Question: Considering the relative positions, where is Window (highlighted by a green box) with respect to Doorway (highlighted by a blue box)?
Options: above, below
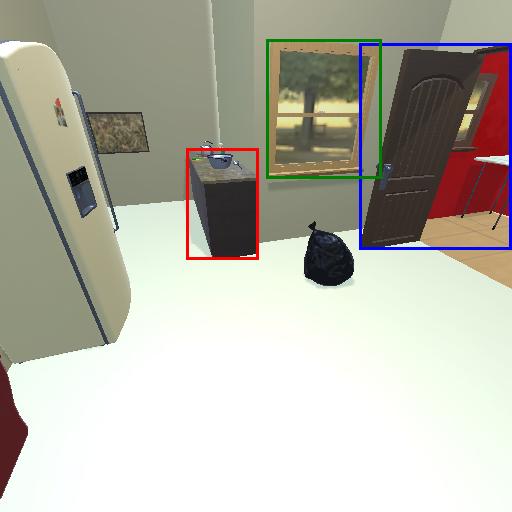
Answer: above